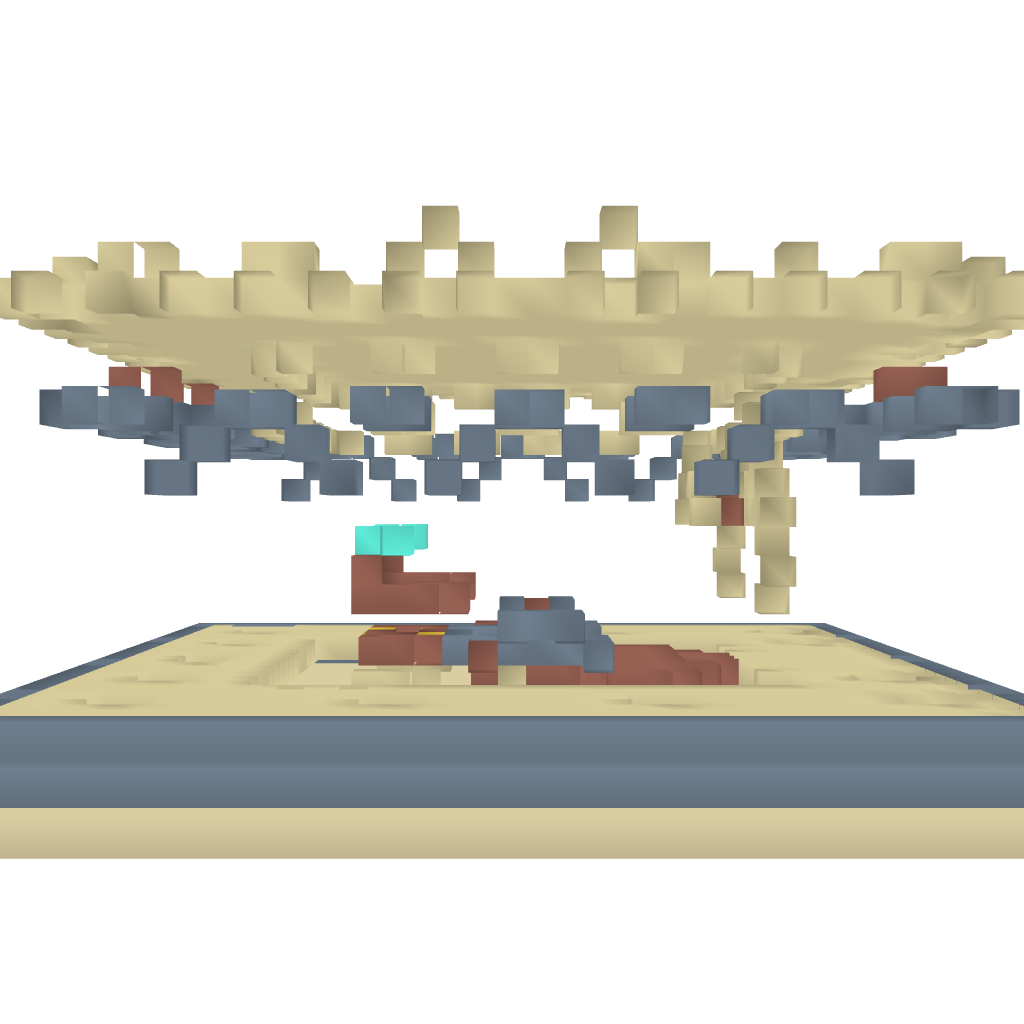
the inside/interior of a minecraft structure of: Sand Tempel